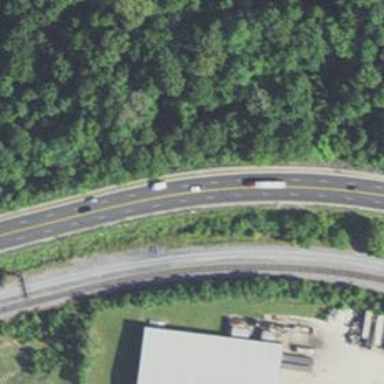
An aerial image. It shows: Trunk highway.